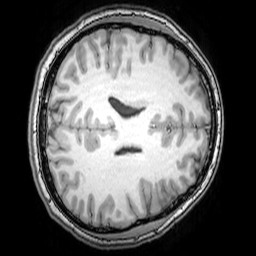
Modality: T1w
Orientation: axial
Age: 24
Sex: male
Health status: healthy
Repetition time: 0.081 s
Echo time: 0.037 s